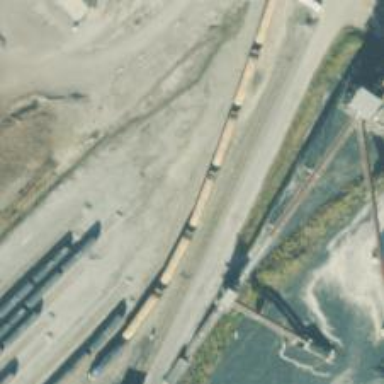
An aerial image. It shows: Abandoned railway yard.